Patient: sex M, age 65
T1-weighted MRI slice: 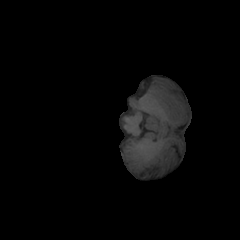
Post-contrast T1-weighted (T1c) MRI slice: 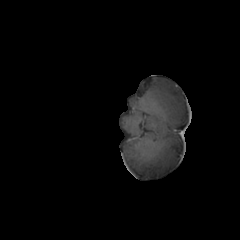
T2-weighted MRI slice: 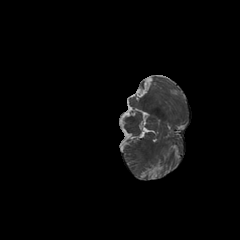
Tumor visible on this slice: no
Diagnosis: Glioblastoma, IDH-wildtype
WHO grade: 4